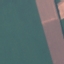
Label: AnnualCrop